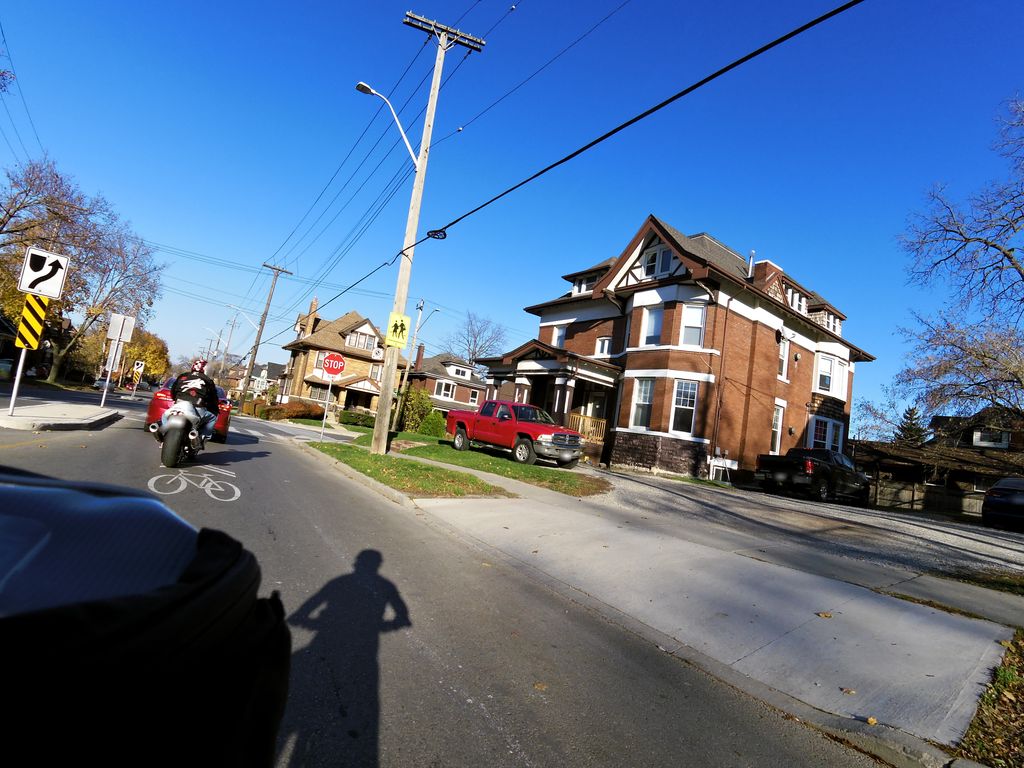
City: hamilton